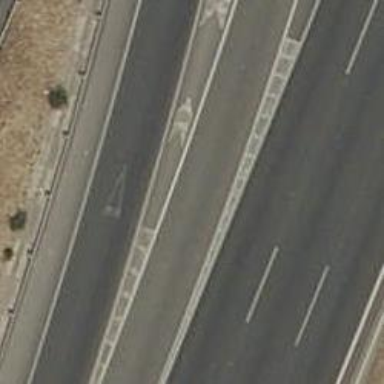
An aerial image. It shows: Motorway link.